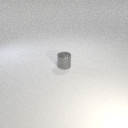
small gray metal cylinder